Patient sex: M
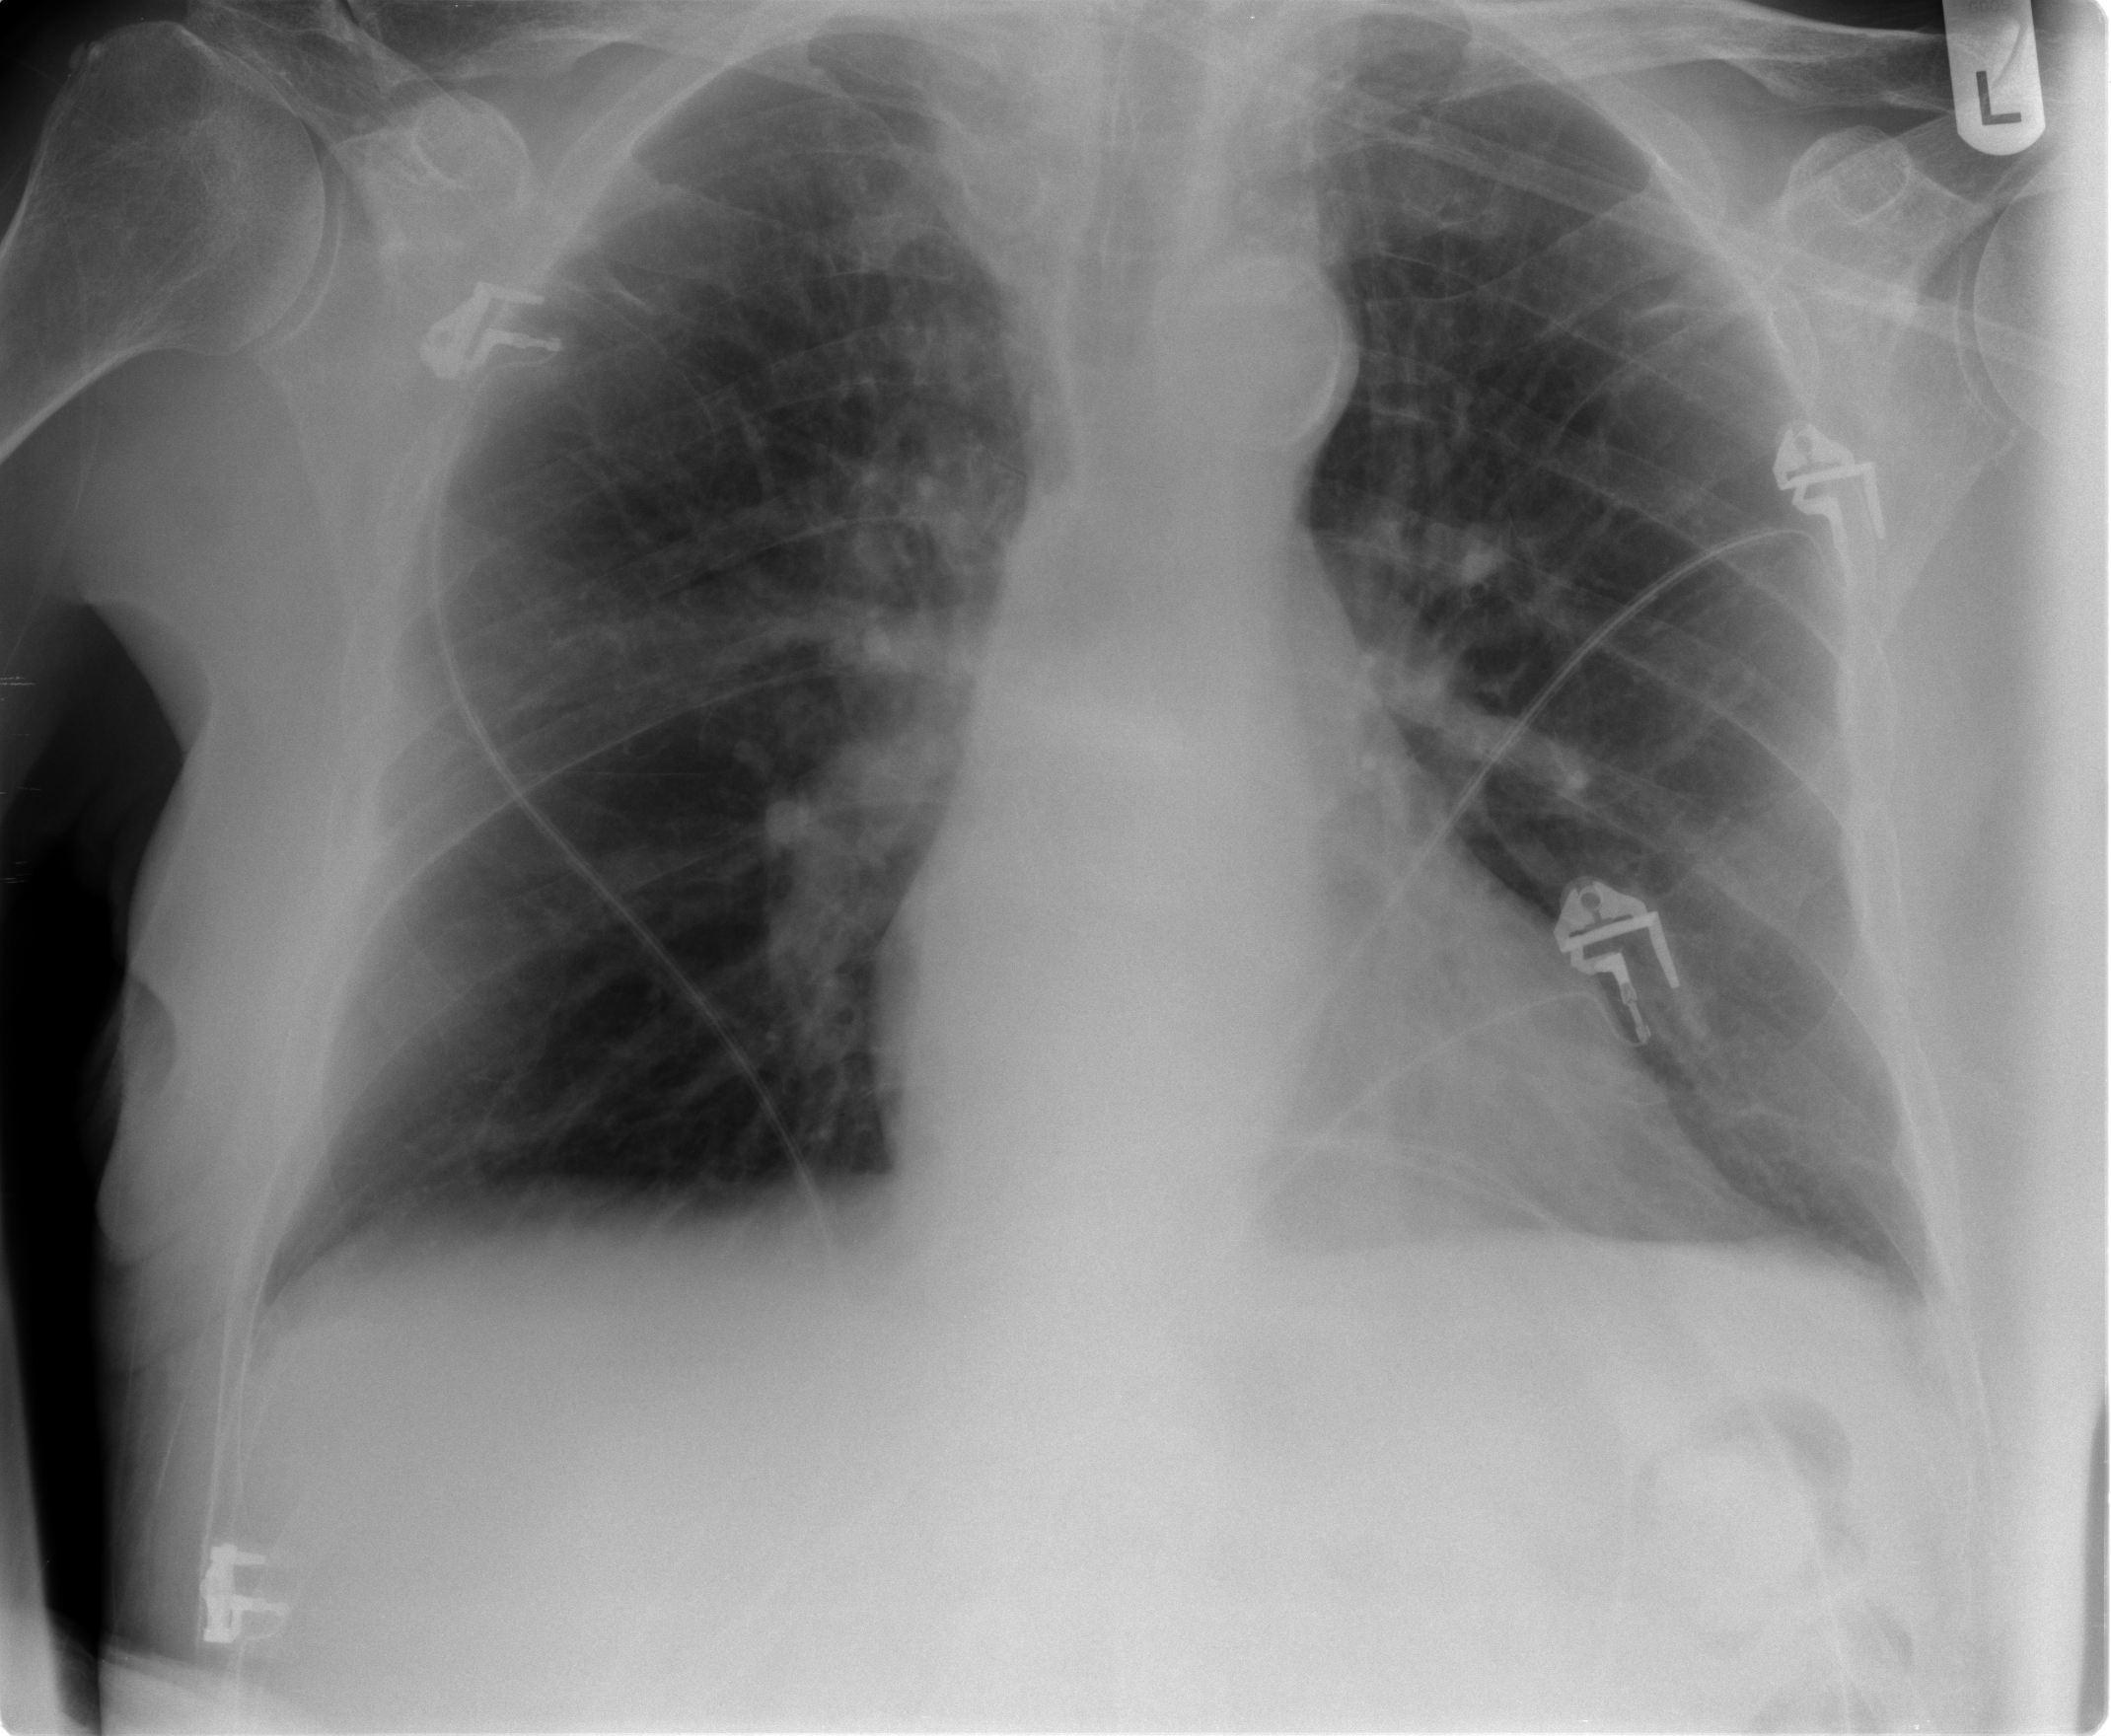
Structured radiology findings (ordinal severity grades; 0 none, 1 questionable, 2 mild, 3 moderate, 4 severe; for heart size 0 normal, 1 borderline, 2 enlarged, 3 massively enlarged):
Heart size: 0
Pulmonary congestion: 2
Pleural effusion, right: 0
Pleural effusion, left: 1
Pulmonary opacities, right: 0
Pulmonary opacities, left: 0
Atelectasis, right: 1
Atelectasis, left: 1